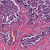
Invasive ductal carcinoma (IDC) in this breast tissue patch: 0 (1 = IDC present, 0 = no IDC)